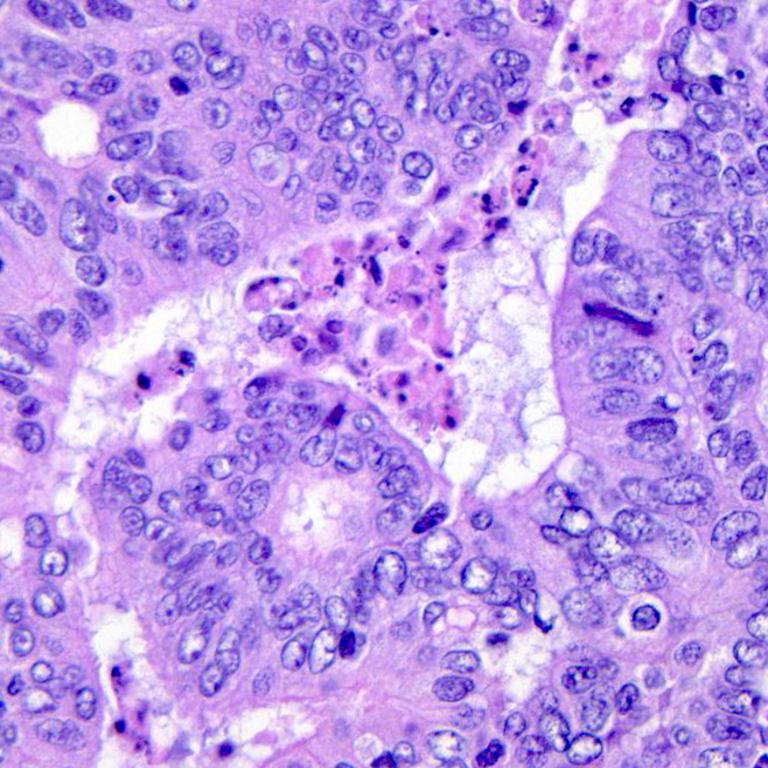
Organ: colon
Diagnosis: adenocarcinomas